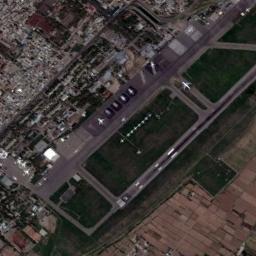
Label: airport